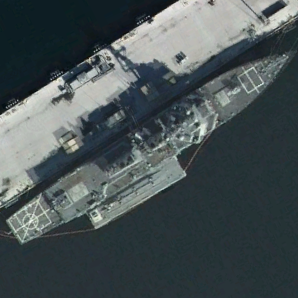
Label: destroyer